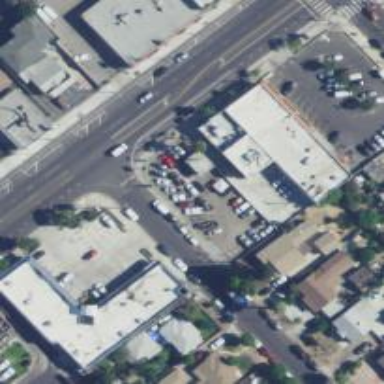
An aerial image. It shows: Retail building.